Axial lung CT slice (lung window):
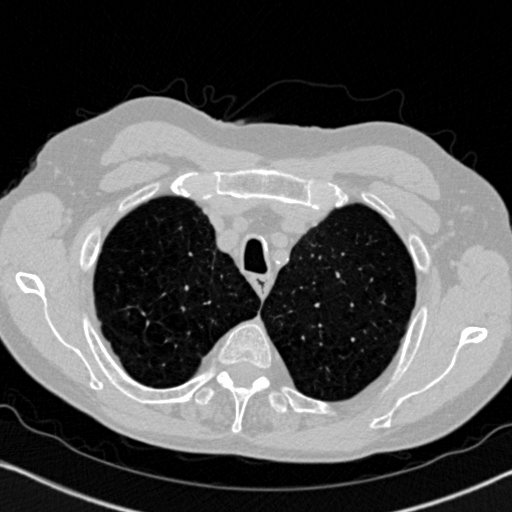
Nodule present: no